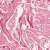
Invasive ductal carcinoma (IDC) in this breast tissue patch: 0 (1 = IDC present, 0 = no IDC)